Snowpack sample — Buffalo Mountain, Silverthorne, Colorado, USA (1/25/25, 10:11 AM MST)
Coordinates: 39.6222, -106.1139
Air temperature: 22 °F
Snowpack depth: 110 cm
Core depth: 30 cm
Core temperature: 42.8 °F
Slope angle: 12°, slope face: 102°
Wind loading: high
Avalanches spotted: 0
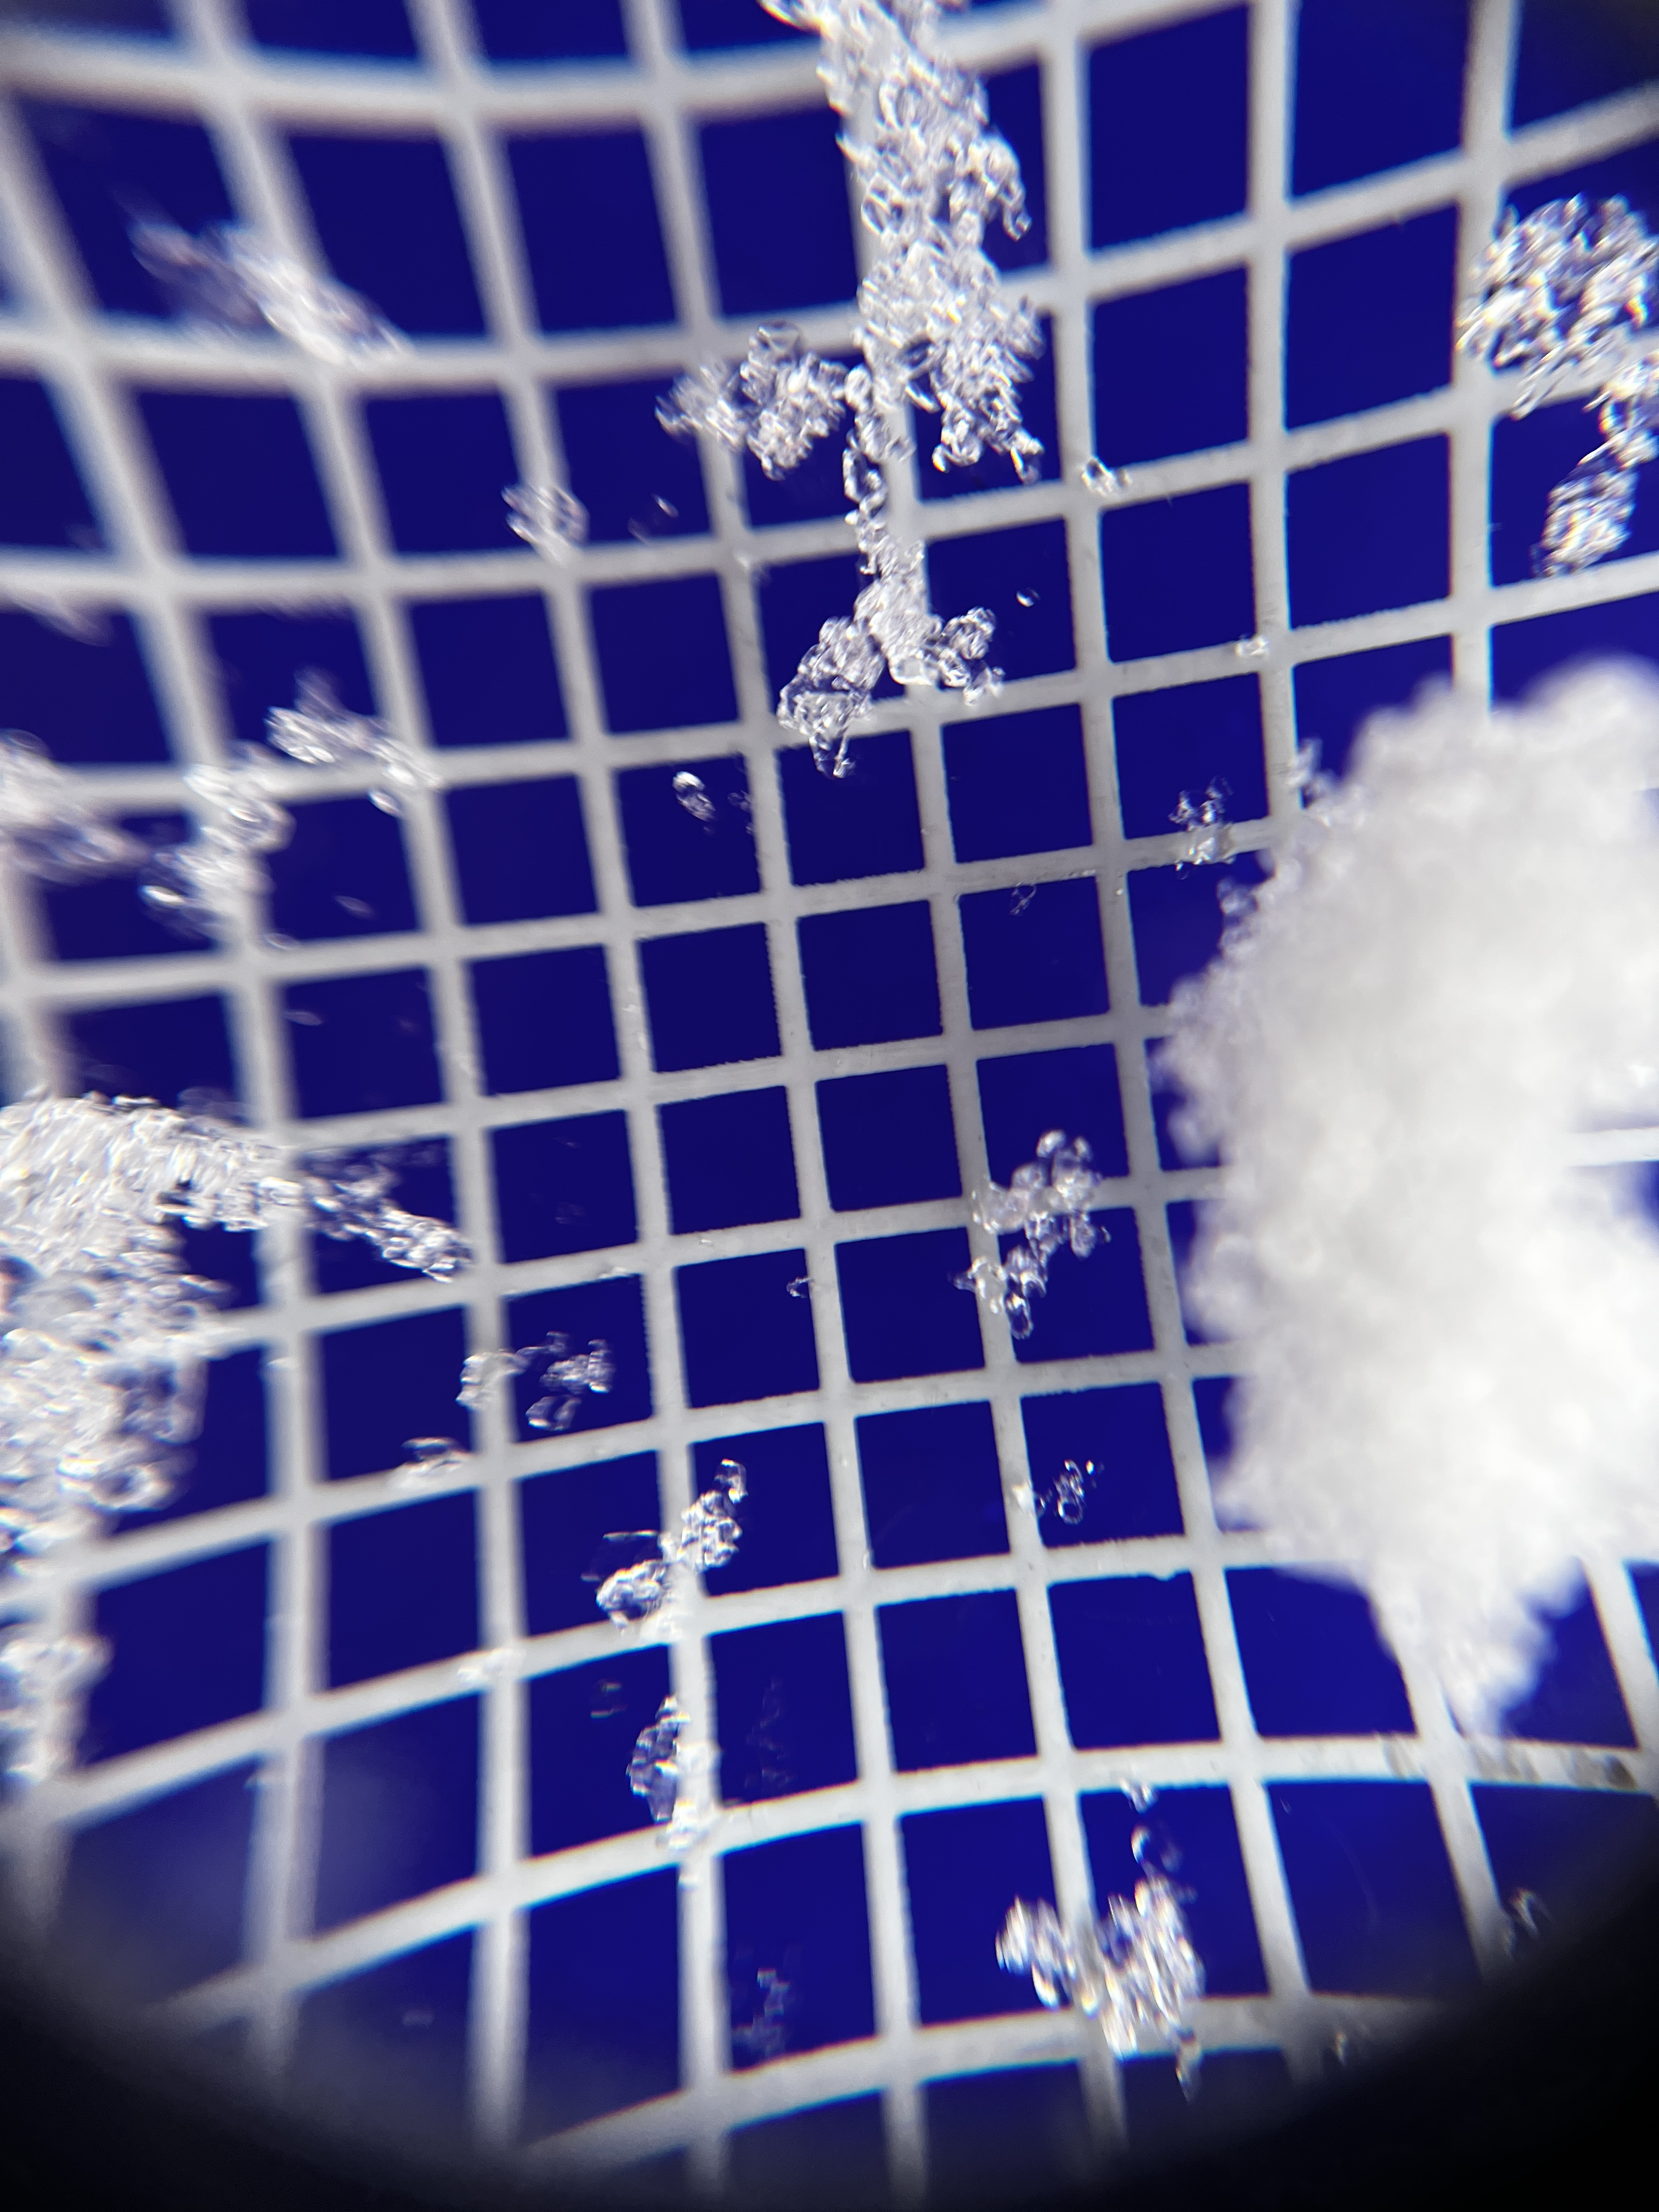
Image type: magnified_profile
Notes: No avalanches nearby, collected on the outskirts of a fire break 15 meters from the treeline, on way to Buffalo and Red Mountain